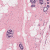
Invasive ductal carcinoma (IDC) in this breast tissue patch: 0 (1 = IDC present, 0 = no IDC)